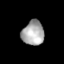
Tissue: lung
Cell type: Epithelial cells
Senescence score: 0.2374
Nuclear area (px): 533
Mean DAPI intensity: 168.747